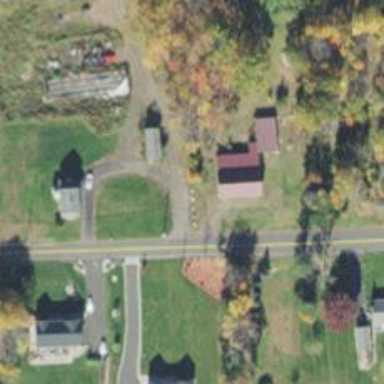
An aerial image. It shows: Driveway.